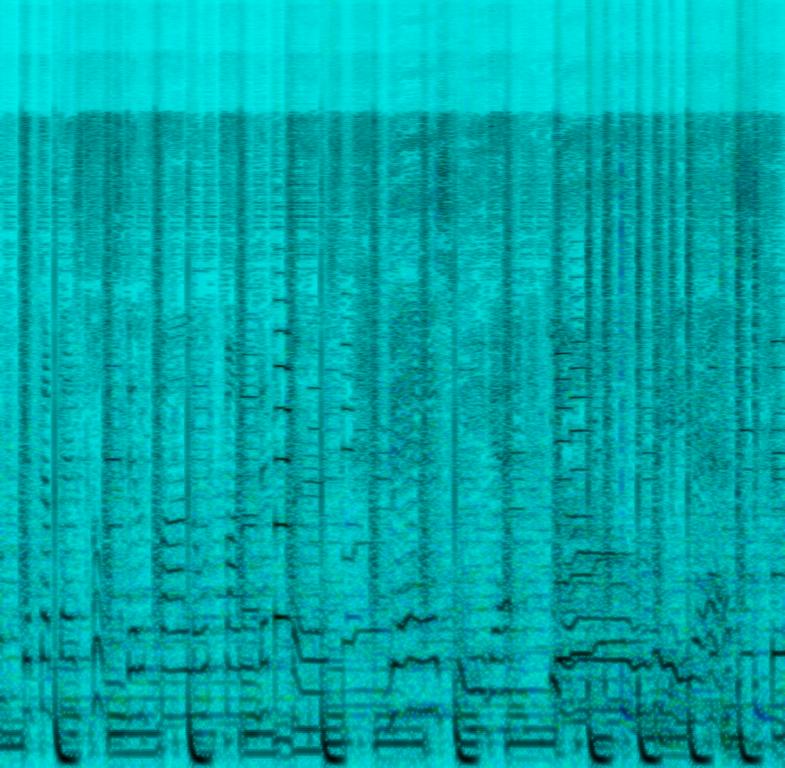
This is a dancehall/reggae music piece. There is a female vocalist singing in a rap-like manner with a Jamaican accent in the lead. The melody is being played by two layers of electric guitar with a bass guitar backing. The rhythm is being played by the electronic drums. An airy synth sound can be heard very faintly in the distance. The atmosphere is chill. This piece can be used in the soundtrack of a summer movie during scenes where everybody is relaxing.